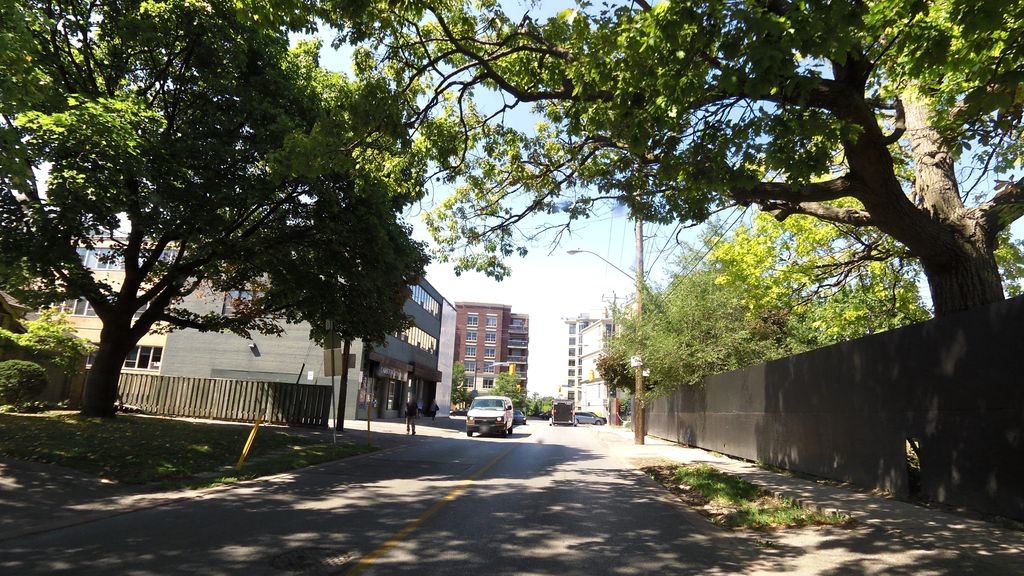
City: toronto